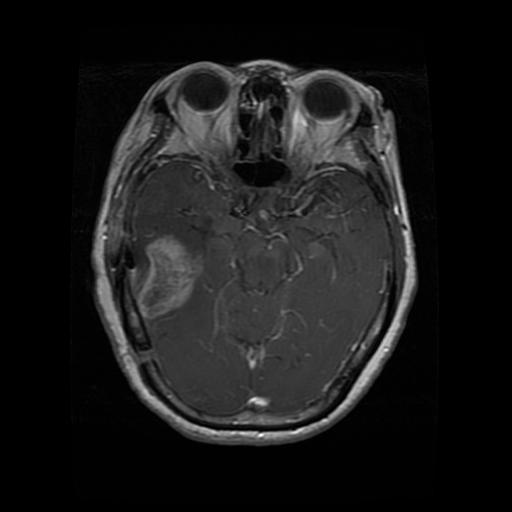
Label: glioma